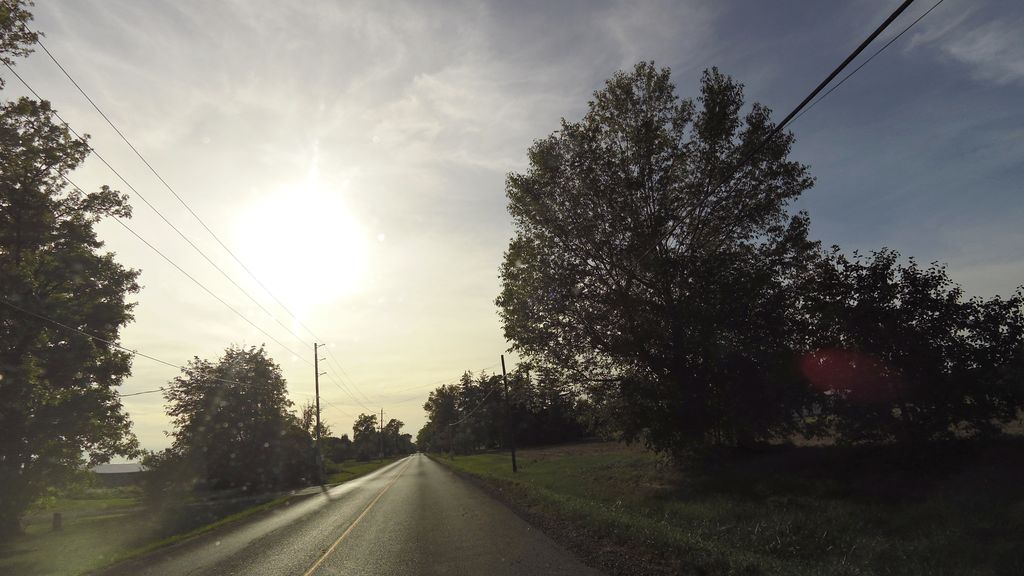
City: hamilton